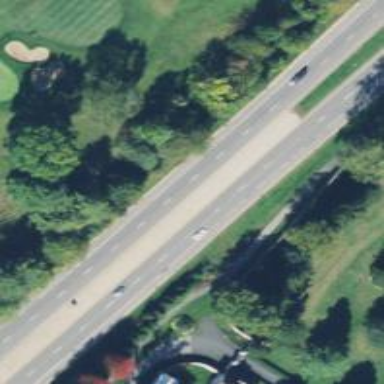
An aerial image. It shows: This image shows trunk highway that functions as expressway.